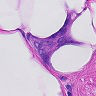
Metastatic tissue present: yes